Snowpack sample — Buffalo Mountain, Silverthorne, Colorado, USA (1/25/25, 10:11 AM MST)
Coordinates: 39.6222, -106.1139
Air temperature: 22 °F
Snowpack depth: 110 cm
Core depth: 30 cm
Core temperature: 42.8 °F
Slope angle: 12°, slope face: 102°
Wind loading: high
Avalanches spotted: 0
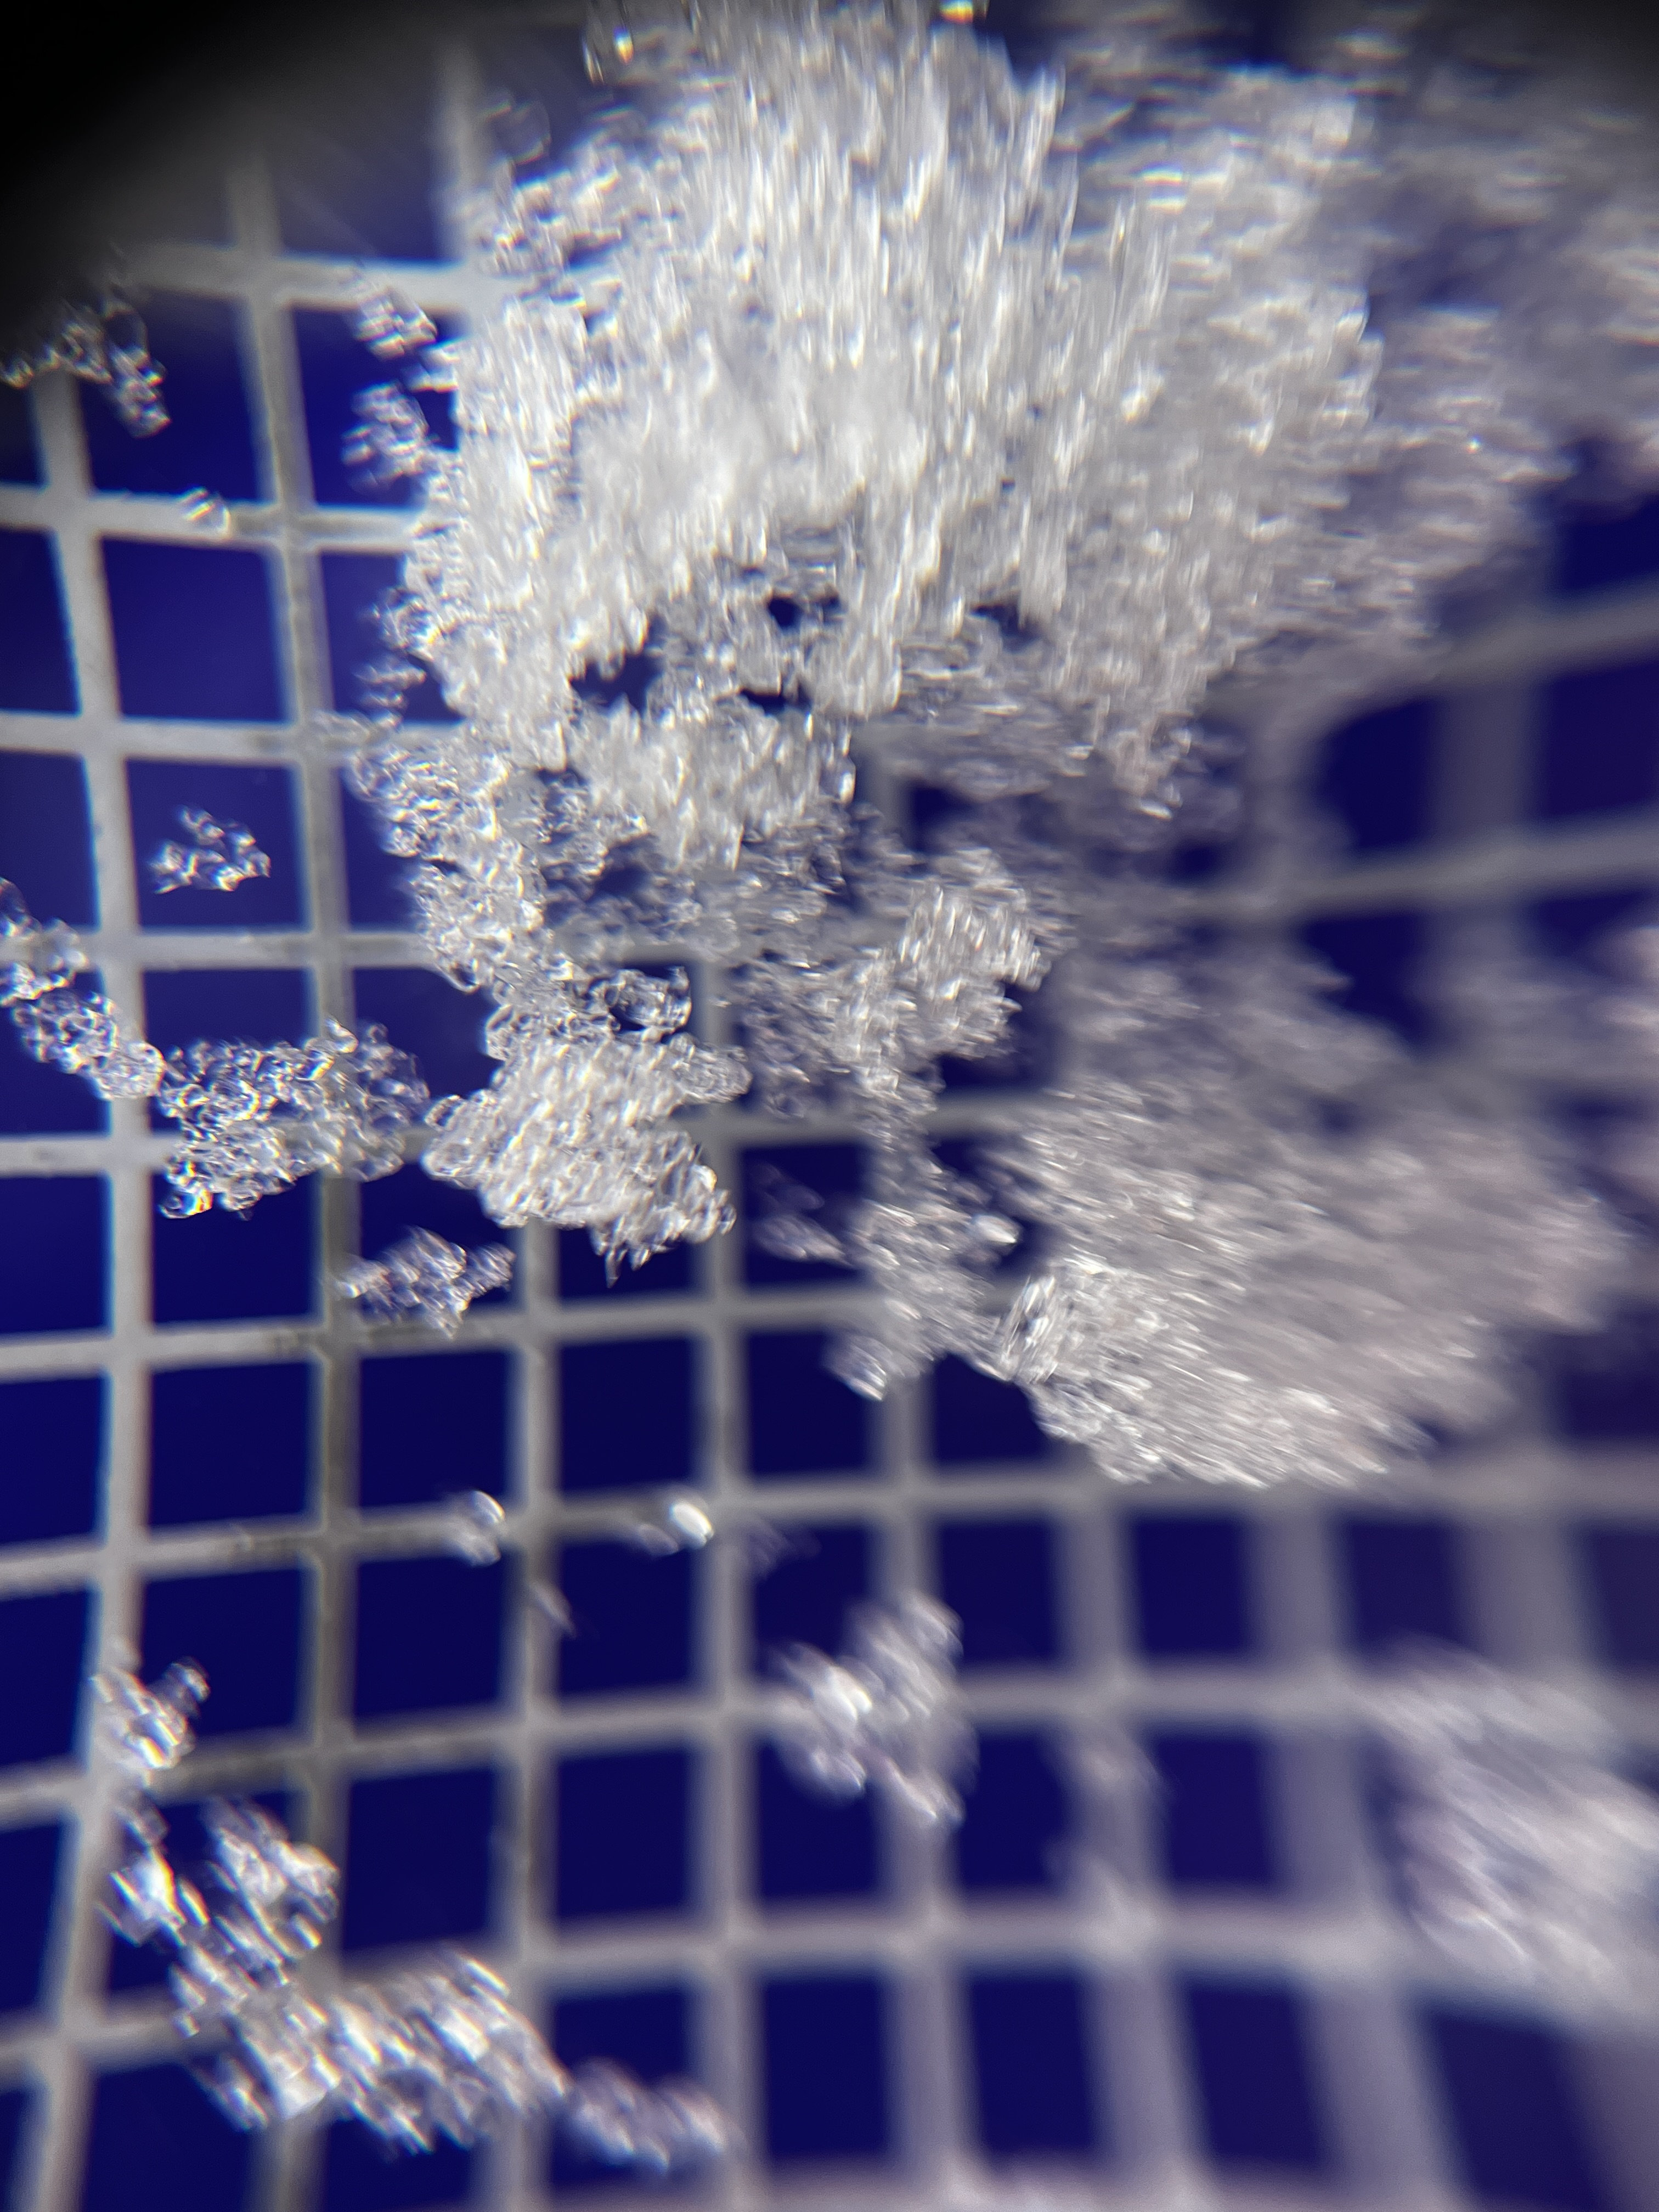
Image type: magnified_profile
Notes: No avalanches nearby, collected on the outskirts of a fire break 15 meters from the treeline, on way to Buffalo and Red Mountain